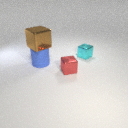
large blue rubber cylinder below large brown metal cube